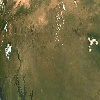
Label: land